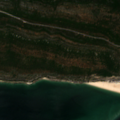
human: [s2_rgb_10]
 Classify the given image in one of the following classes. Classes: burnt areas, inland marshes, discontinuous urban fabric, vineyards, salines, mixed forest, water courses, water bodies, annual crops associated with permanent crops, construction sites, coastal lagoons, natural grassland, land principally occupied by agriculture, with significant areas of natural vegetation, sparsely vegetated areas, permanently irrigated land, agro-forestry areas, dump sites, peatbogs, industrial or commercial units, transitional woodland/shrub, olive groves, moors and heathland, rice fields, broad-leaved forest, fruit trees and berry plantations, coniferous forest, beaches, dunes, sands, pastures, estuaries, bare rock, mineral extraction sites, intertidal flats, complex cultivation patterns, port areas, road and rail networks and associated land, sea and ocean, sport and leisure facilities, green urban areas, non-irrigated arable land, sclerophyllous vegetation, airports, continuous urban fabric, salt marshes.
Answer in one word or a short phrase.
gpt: continuous urban fabric